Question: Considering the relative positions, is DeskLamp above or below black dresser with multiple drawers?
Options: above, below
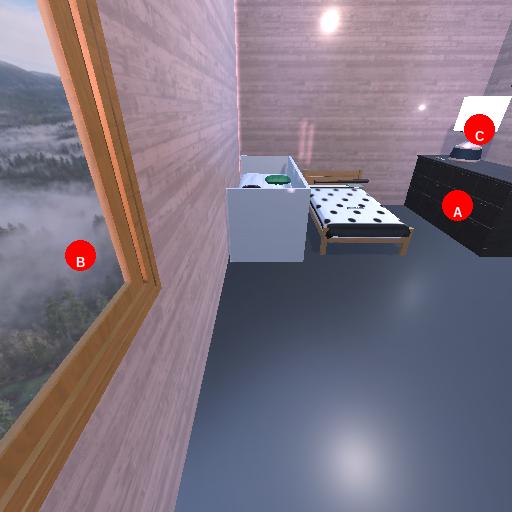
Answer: above